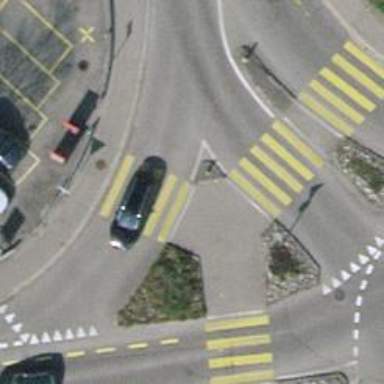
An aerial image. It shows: Kerb barrier.